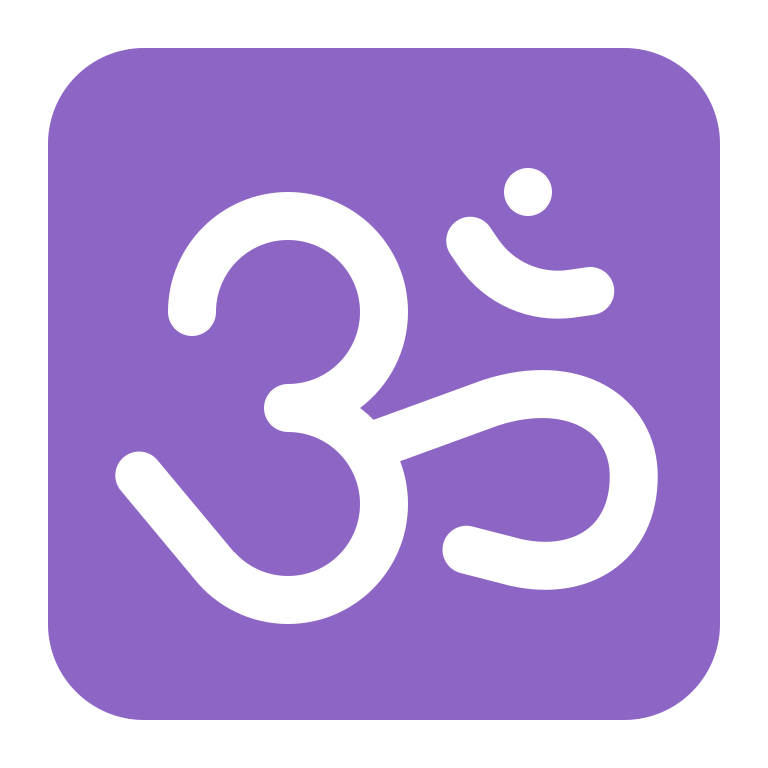
om flat